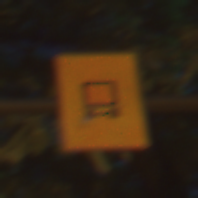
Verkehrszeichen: KennzeichnungspflichtigeFahrzeugeGefaehrlicheGueterOhnePfeilsymbol
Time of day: Night
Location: Outdoor (Urban)
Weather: PartlyCloudy
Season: NotSpecified
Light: Artificial